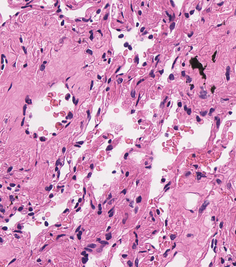
Tumor epithelial tissue: no
Tumor-associated stroma tissue: no
Normal tissue: yes